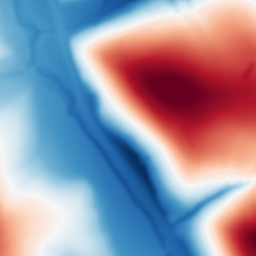
Category: multiscale
Decomposition family: dog
Decomposition parameters: sigma_low: 2
sigma_high: 100
Upsampling method: fft_zeropad
Upsampling parameters: scale: 4
Upsampling scale: 4